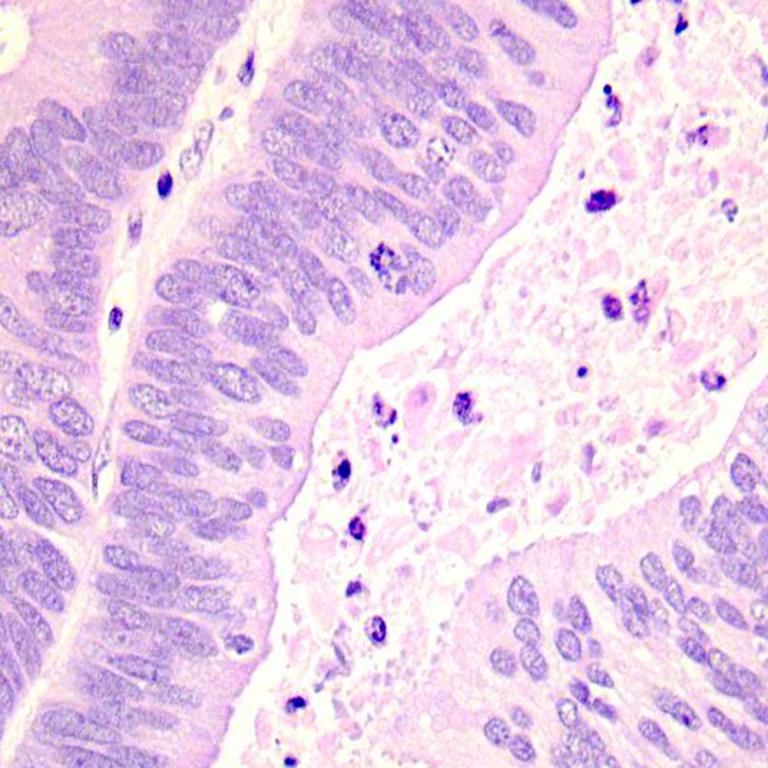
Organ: colon
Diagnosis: adenocarcinomas